Question: I have a list of object that I save as a json file like this:
'''
List<Sede> listSede;
string json = JsonConvert.SerializeObject(listSede);
System.IO.File.WriteAllText(pathToJson+"
iliali.json",json);
'''
Then I read them with this:
'''
StreamReader r = new StreamReader (pathToJson + fileName);
string jsonread = r.ReadToEnd();
List<Sede> items = new List<Sede> ();
items = JsonConvert.DeserializeObject<List<Sede>>(jsonread);
'''
Class 'Sede' inherit from 'MKAnnotation' and after i get the list of object in items for each one of them I try to add an annotation to a map like this:
'''
foreach (Sede c in items)
map.AddAnnotation (c);
'''
but it doesn't add any annotation, if I try to inspect the element 'c' I see that there are some field that are not initialized and have an objectDisposedException, here is the image:
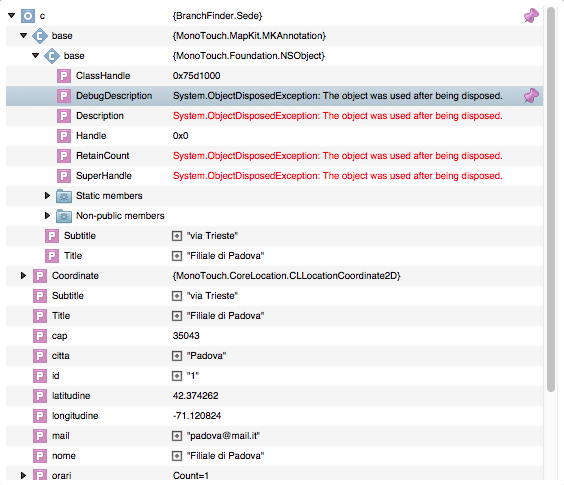
Answer: MKAnnotation is not serializable, so your class that inherits from it is not being completely inflated when you deserialize it.
You could try writing your own JsonConverter that properly handles Sede, or you could do something like this:
'''
foreach (Sede c in items) {
// add a constructor to Sede that properly creates a new object based on a partially inflated one
Sede cc = new Sede(c);
map.AddAnnotation (cc);
}
'''